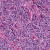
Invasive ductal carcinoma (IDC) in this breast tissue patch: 1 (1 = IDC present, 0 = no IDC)